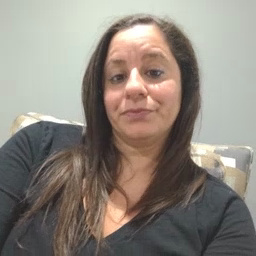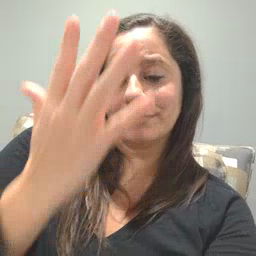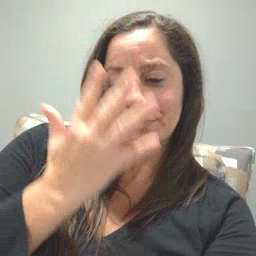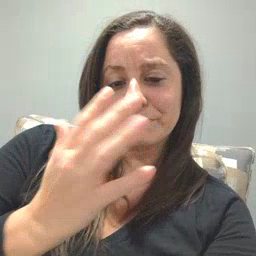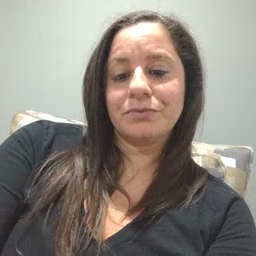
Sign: sad